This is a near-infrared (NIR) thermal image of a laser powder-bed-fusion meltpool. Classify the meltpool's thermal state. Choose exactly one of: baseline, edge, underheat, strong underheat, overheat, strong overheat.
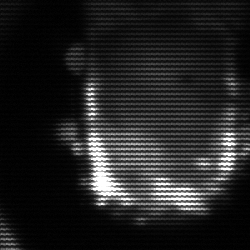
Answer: baseline